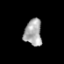
Tissue: prostate
Cell type: T cells
Senescence score: 0.3414
Nuclear area (px): 461
Mean DAPI intensity: 165.2